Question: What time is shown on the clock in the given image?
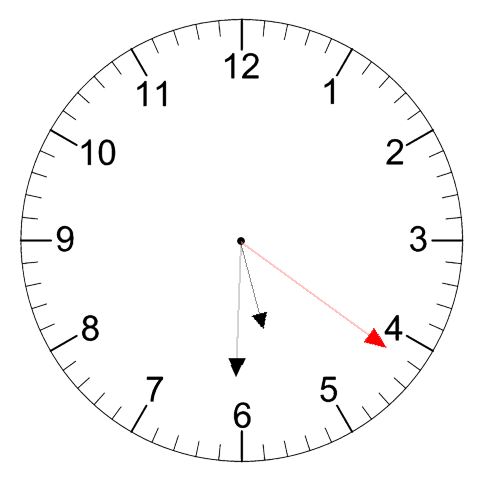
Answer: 05:30:21